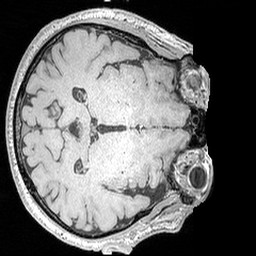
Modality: MP2RAGE
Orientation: axial
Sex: male
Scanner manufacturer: siemens
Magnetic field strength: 3 T
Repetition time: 5 s
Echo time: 0.00292 s